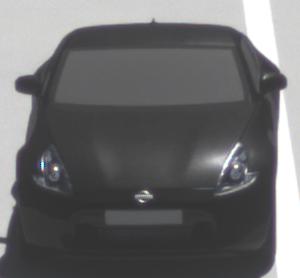
Make: Nissan
Model: 370Z Coupé
Detailed model: 370Z (Z34) Coupé
Model produced from: 2009/12
Model produced until: 2013/03
Doors: 3
Color: black
Road condition: dry road
Daytime: midday
Contrast: high contrast